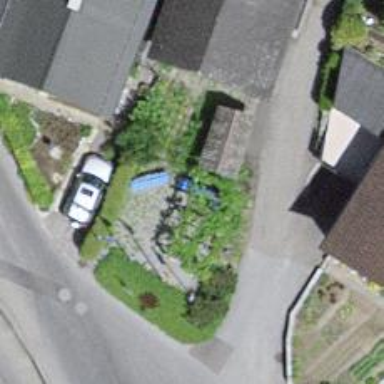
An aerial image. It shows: Blue bench.